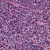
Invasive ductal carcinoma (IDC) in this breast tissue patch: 1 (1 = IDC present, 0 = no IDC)